Current action and preconditions to check: trajectory_clear

Your task: For each precondition in the list above, predict whether it will hold at this action.

Consider the current scene as observed from the mobile robot's camera, and analyze the predicted future states of all dynamic agents (e.g., people, animals, vehicles, or any moving entities) within the NEXT SECOND.

IMPORTANT: Only answer "very likely" if you are absolutely certain—based on strong, clear evidence—that a dynamic agent will violate the precondition in the predicted future state. Do NOT answer "very likely" for unlikely, ambiguous, or low-probability risks.

Ask yourself for each precondition: Is there a high probability, with clear and convincing evidence, that the predicted future states of any dynamic agent will interfere with the predicted future state of the currently executing action within the NEXT SECOND, causing that precondition to fail?

Assess the risk level based on these predictions. Use "likely" or "very likely" if motions create a clear risk of interference.

Use "neutral" or "improbable" if agents are nearby but their predicted paths are clearly diverging or non-conflicting.

Failure Risk Categories: "very improbable", "improbable", "neutral", "likely", "very likely"

Answer Format: Output ONLY the probability_of_failure value from these categories: "very improbable", "improbable", "neutral", "likely", "very likely"

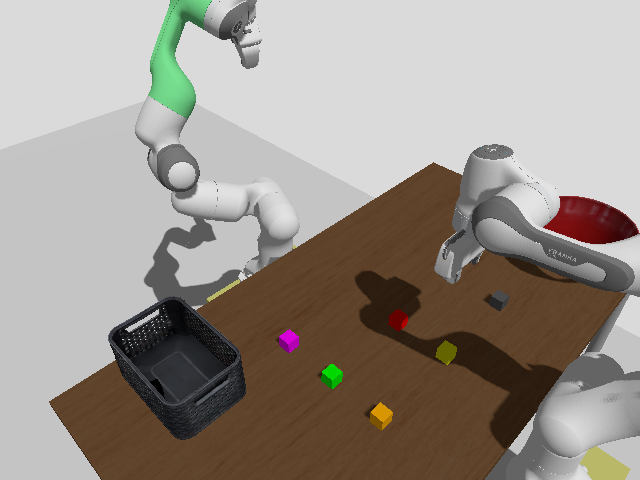

Answer: very improbable